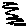
Label: zigzag